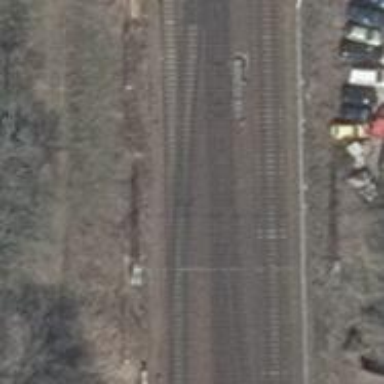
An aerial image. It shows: Railway switch.